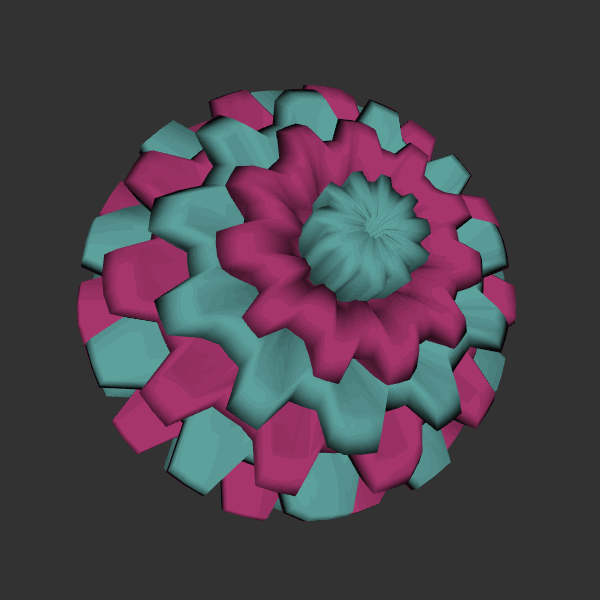
Background: dark